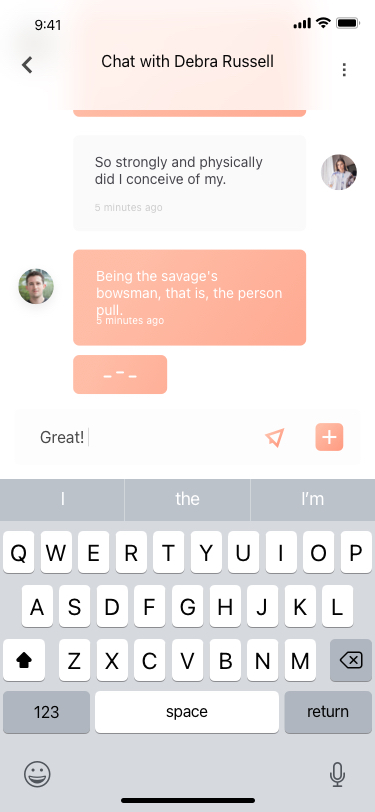
Text in this UI design:
So strongly and physically did I conceive of my.
5 minutes ago
I’m at the ave rave street right now, stuck into traffic. I will be there within few hours.
5 minutes ago
Being the savage's bowsman, that is, the person pull.
5 minutes ago
Chat with Debra Russell
Great!